Interaction volume radius: 5 \u00c5
Interaction volume height: 20 \u00c5
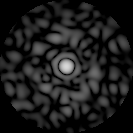
Disorder parameter: 0.8512